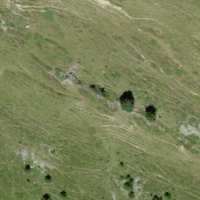
EUNIS habitat code: 26
Species observed at this site:
Marmota marmota